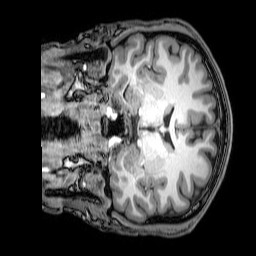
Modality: T1w
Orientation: coronal
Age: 18
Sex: male